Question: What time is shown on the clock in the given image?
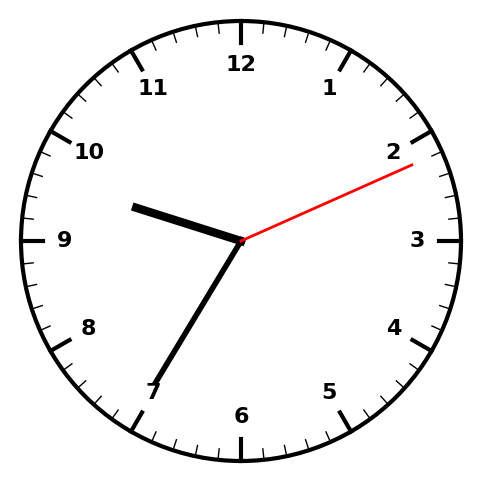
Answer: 09:35:11